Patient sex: F
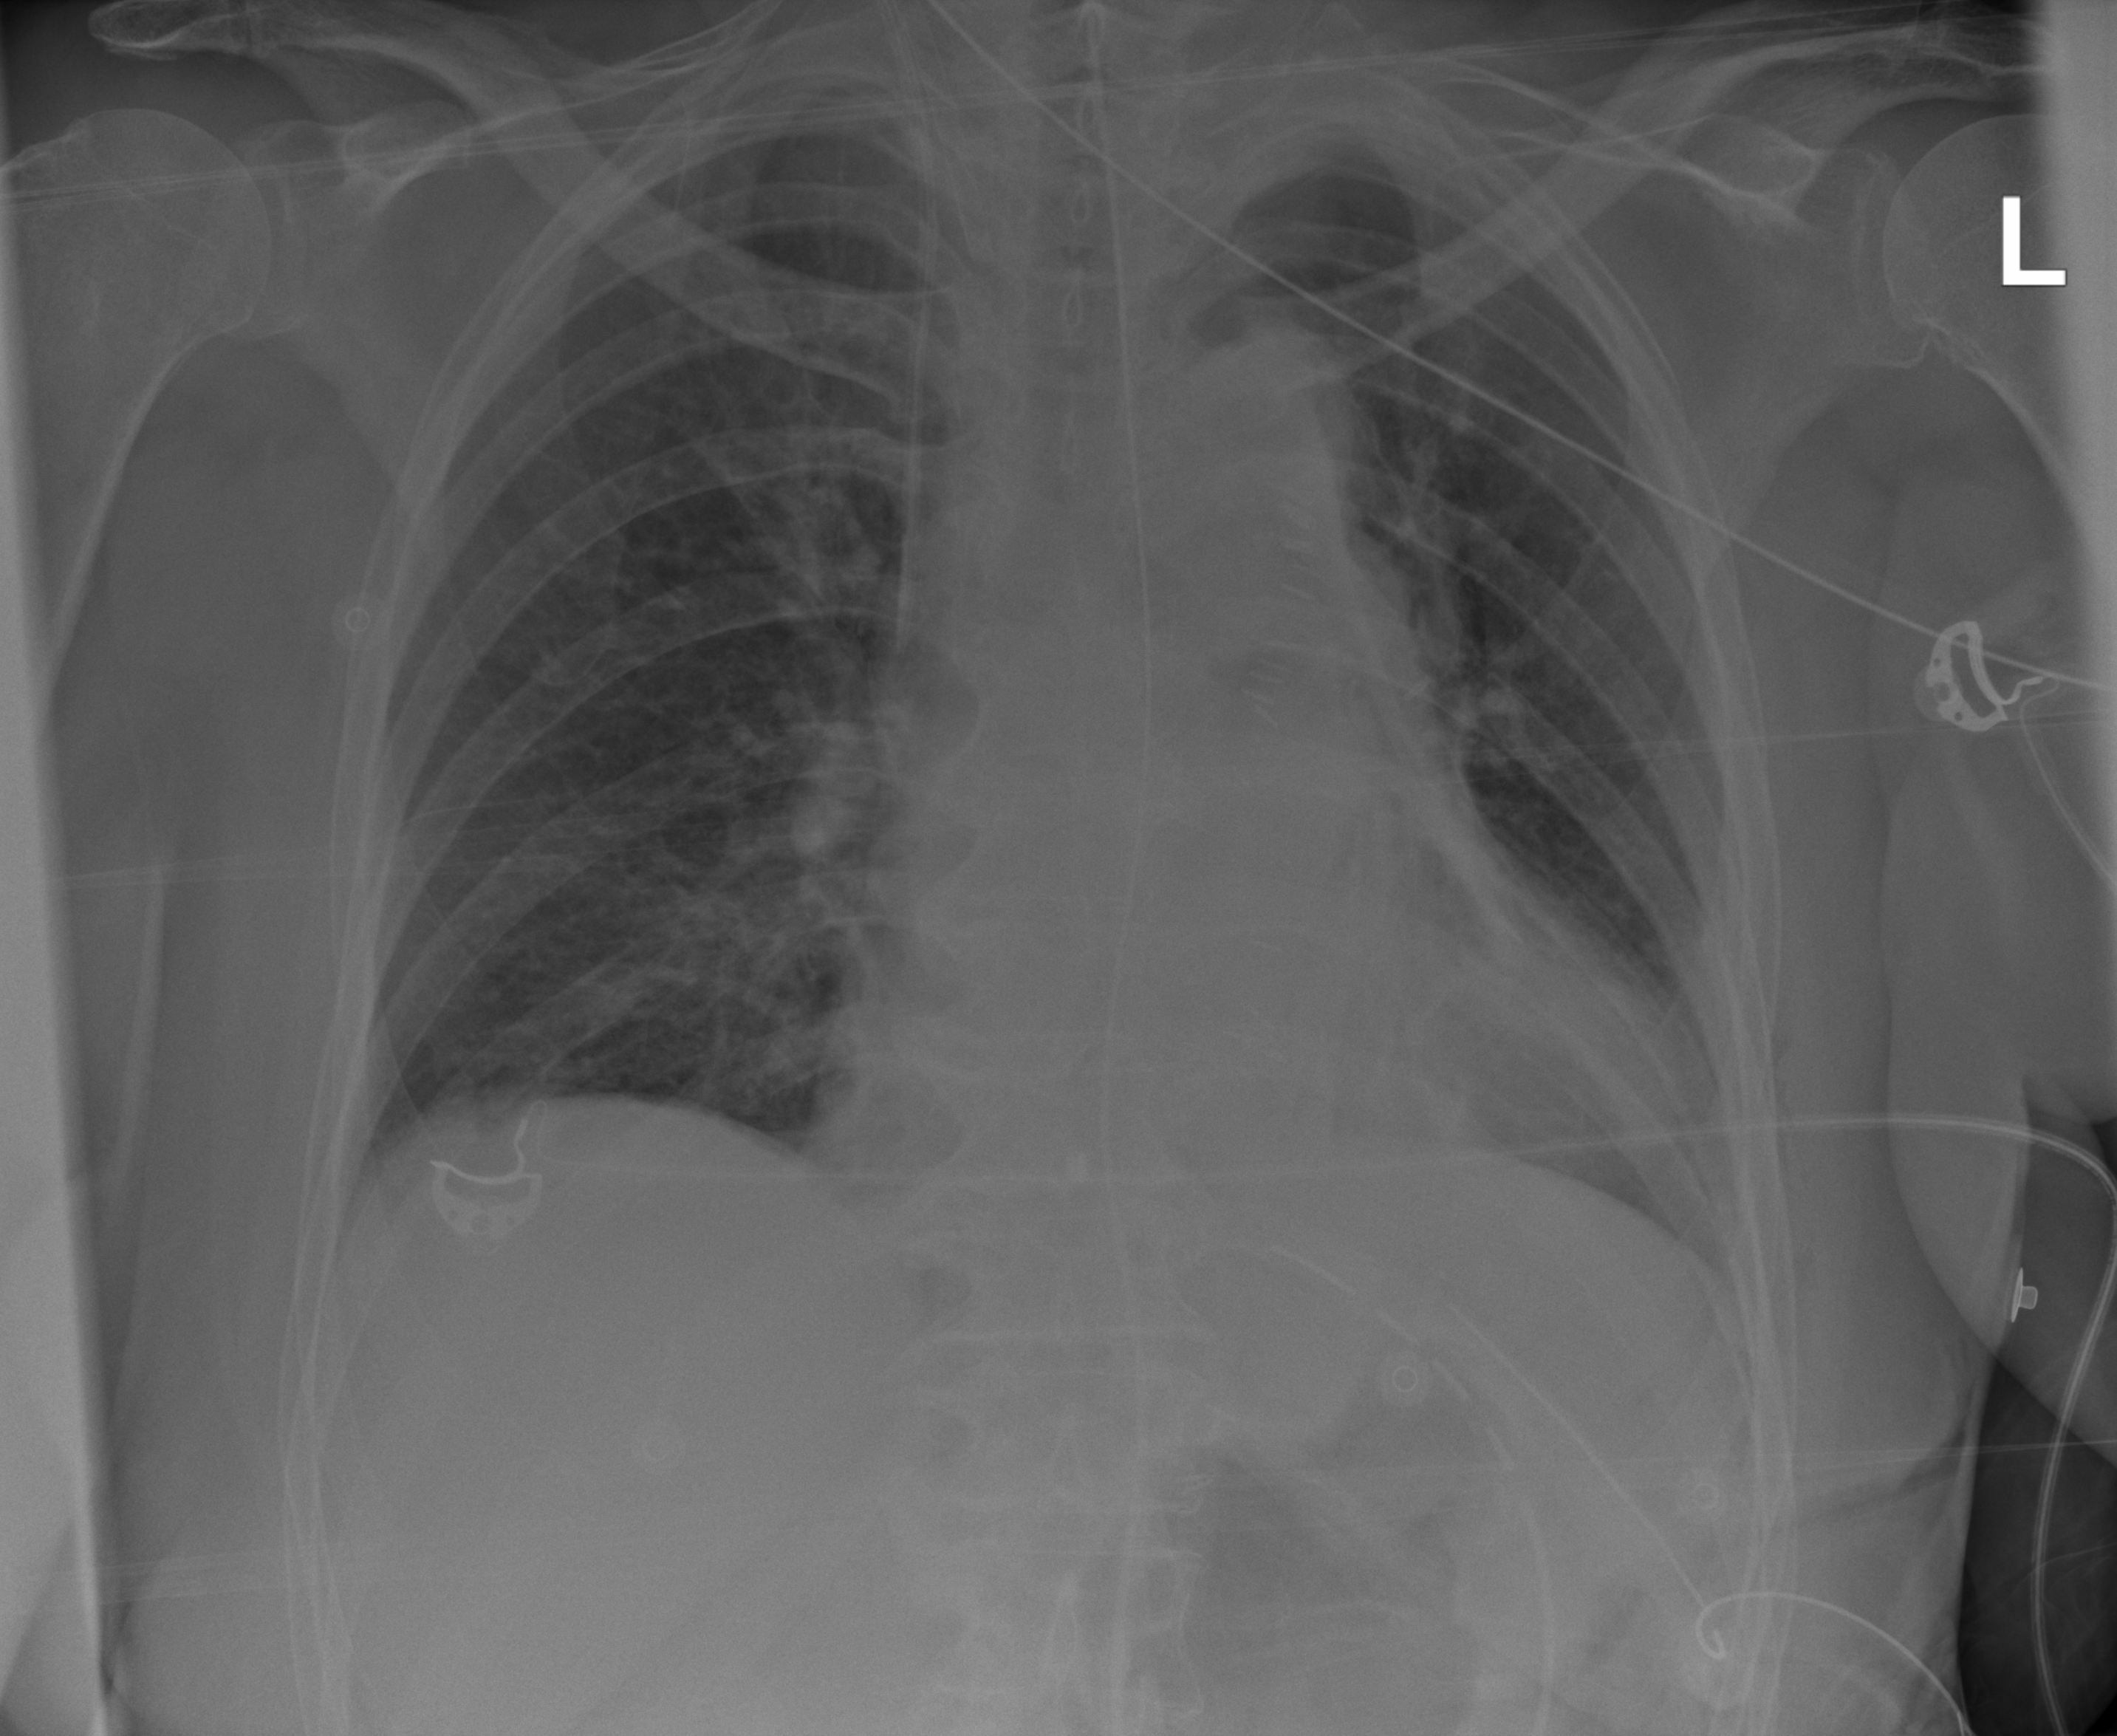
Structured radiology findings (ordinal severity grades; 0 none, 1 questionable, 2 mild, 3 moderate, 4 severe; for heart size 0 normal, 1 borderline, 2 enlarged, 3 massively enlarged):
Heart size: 2
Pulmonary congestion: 2
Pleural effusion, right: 0
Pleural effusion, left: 0
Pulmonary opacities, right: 0
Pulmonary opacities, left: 0
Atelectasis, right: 2
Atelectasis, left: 3